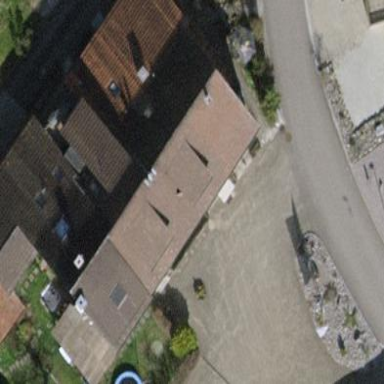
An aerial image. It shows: Residential building.